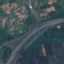
Land use / land cover class: Highway